【题型】解答题　【知识点】解析几何　【难度】easy
如图，已知$\Gamma_1$是中心在坐标原点、焦点在$x$轴上的椭圆，$\Gamma_2$是以$\Gamma_1$的焦点$F_1,F_2$为顶点的等轴双曲线，点$M\left(\frac{4}{3},\frac{5}{3}\right)$是$\Gamma_1$与$\Gamma_2$的一个交点，动点$P$在$\Gamma_2$的右支上且异于顶点。

(1) 求$\Gamma_1$与$\Gamma_2$的方程；

(2) 若直线$PF_2$的倾斜角是直线$PF_1$的倾斜角的2倍，求点$P$的坐标；

(3) 设直线$PF_1,PF_2$的斜率分别为$k_1,k_2$，直线$PF_1$与$\Gamma_1$相交于点$A,B$，直线$PF_2$与$\Gamma_1$相交于点$C,D$，$|AF_1|\cdot|BF_1|=m$，$|CF_2|\cdot|DF_2|=n$，求证：$k_1k_2=1$且存在常数$s$使得$m+n = smn$。
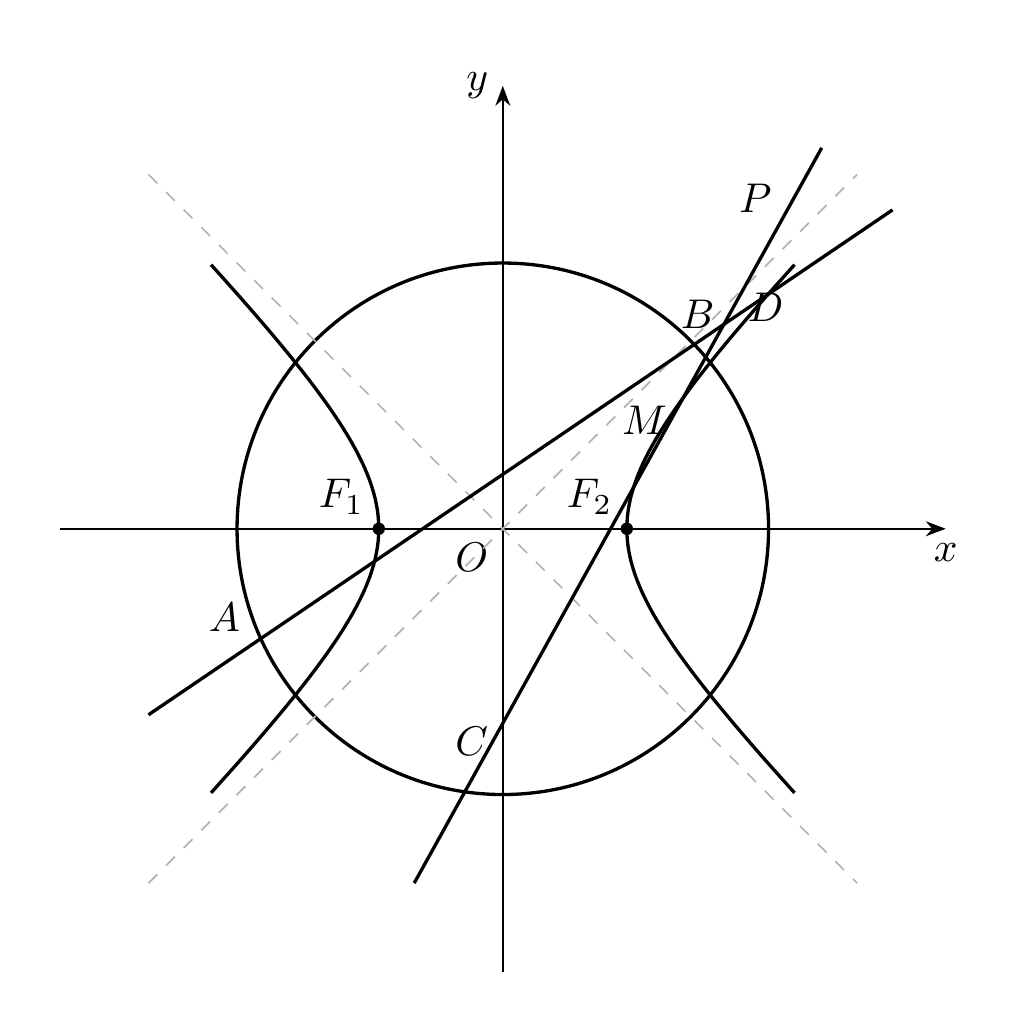
【解答】
【答案】(1)$\frac{x^2}{5}+\frac{y^2}{4}=1$与$x^2-y^2=1$

(2)$(2,\sqrt{3})$

(3) 证明见解析

【解析】(1) 设$\Gamma_1,\Gamma_2$的方程分别为$\frac{x^2}{a^2}+\frac{y^2}{b^2}=1(a>b>0)$与$x^2-y^2=c^2(c>0)$，

由$\left(\frac{5}{3}\right)^2-\left(\frac{4}{3}\right)^2=c^2$，得$c=1$，故$F_1,F_2$的坐标分别为$(-1,0),(1,0)$，

所以$2a=|MF_1|+|MF_2|=\frac{4}{3}\sqrt{5}+\frac{2}{3}\sqrt{5}=2\sqrt{5}$，故$a=\sqrt{5},b=\sqrt{a^2-c^2}=2$，

故$\Gamma_1$与$\Gamma_2$的方程分别为$\frac{x^2}{5}+\frac{y^2}{4}=1$与$x^2-y^2=1$。

(2) 当点$P$在第四象限时，直线$PF_1,PF_2$的倾斜角都为钝角，不适合题意；

当$P$在第一象限时，由直线$PF_2$的倾斜角是直线$PF_1$的倾斜角的2倍，

可知$\angle F_1PF_2 = \angle F_2F_1P$，故$|PF_2|=|F_1F_2|=2$，

设$P$点坐标为$(x,y)$，可知$(x-1)^2+y^2=4$且$x^2-y^2=1(x>0,y>0)$，

解得$x=2,y=\sqrt{3}$，故点$P$的坐标为$(2,\sqrt{3})$。

(3) 设直线$PF_1,PF_2$的斜率分别为$k_1,k_2$，点$P,A,B$的坐标分别为$(x_0,y_0),(x_1,y_1),(x_2,y_2)$，

则$x_0^2-y_0^2=1$，$k_1k_2=\frac{y_0}{x_0+1}\cdot\frac{y_0}{x_0-1}=\frac{y_0^2}{x_0^2-1}=\frac{x_0^2-1}{x_0^2-1}=1$，

$PF_1$的方程为$y=k(x+1)$，

代入$\frac{x^2}{5}+\frac{y^2}{4}=1$可得$(4+5k^2)y^2-8ky-16k^2=0$，

故$y_1y_2=\frac{-16k^2}{4+5k^2}$，

所以$m=|AF_1|\cdot|BF_1|=\sqrt{1+\frac{1}{k_1^2}}\cdot|y_1|\cdot\sqrt{1+\frac{1}{k_1^2}}\cdot|y_2|=\left(1+\frac{1}{k_1^2}\right)|y_1y_2|=\frac{16(k_1^2+1)}{4+5k_1^2}$，

同理可得$n=\frac{16(k_2^2+1)}{4+5k_2^2}$，又$k_2=\frac{1}{k_1}$，故$n=\frac{16(1+k_1^2)}{4k_1^2+5}$，

故$\frac{1}{m}+\frac{1}{n}=\frac{4+5k_1^2}{16(k_1^2+1)}+\frac{4k_1^2+5}{16(k_1^2+1)}=\frac{9(k_1^2+1)}{16(k_1^2+1)}=\frac{9}{16}$，

即$m+n=\frac{9}{16}mn$，所以存在$s$，使得$m+n=smn$。